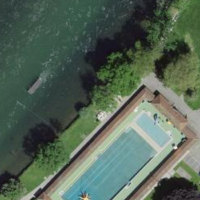
EUNIS habitat code: 53
Species observed at this site:
Salix alba